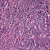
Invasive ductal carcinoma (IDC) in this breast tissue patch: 1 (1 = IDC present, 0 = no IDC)